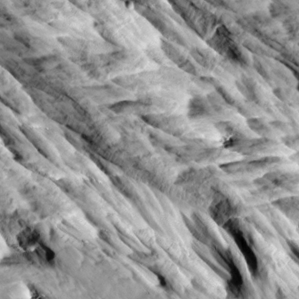
Label: non_frost